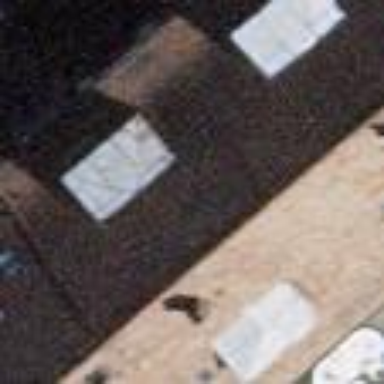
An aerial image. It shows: Terrace building.